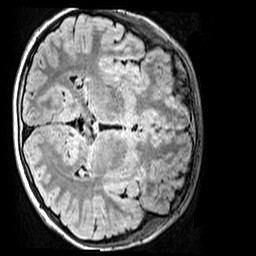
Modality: FLAIR
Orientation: axial
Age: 12
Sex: male
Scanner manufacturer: siemens
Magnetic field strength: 3 T
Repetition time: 5 s
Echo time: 0.388 s